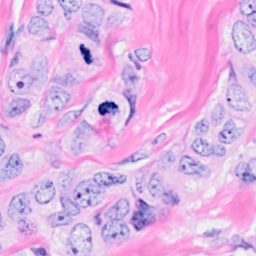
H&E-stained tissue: Breast